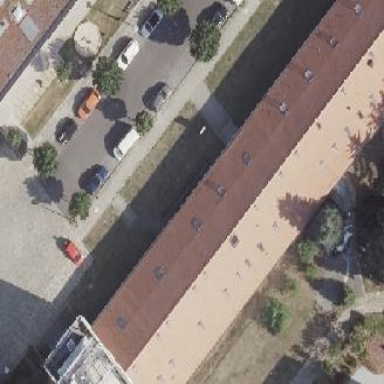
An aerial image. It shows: White office building with gabled roof.